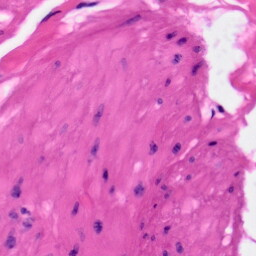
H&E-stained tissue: Skin